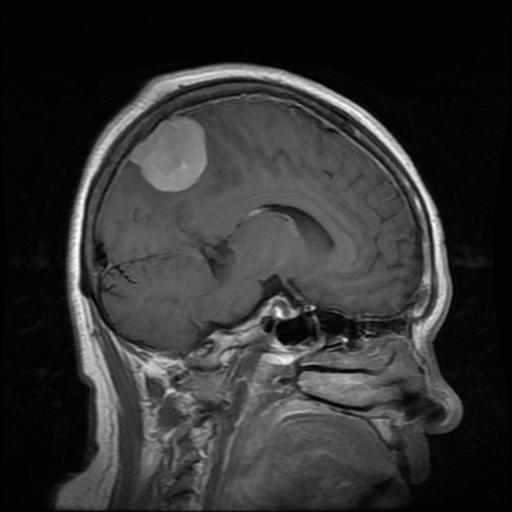
Label: meningioma